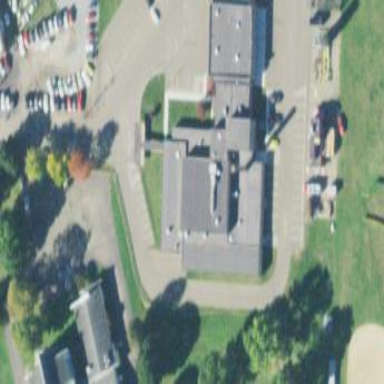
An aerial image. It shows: School building.